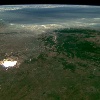
Label: land